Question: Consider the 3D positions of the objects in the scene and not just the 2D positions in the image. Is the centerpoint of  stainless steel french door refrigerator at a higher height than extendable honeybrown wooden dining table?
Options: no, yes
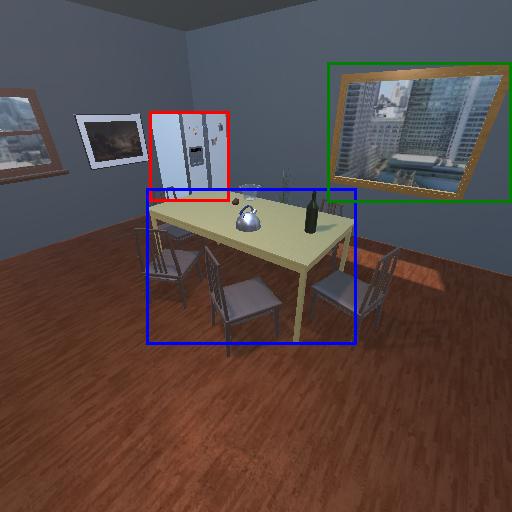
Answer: no